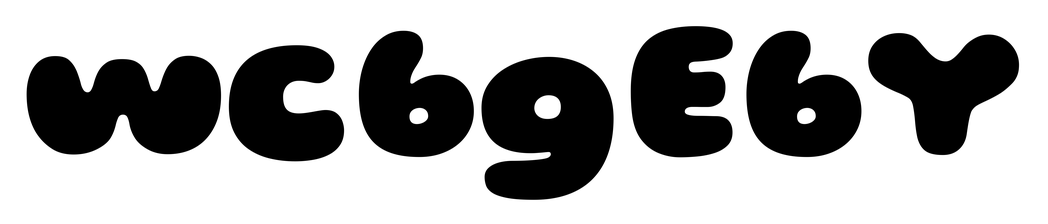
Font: Gluten_Black